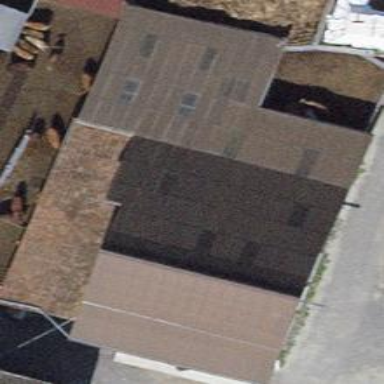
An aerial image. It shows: Barn building.